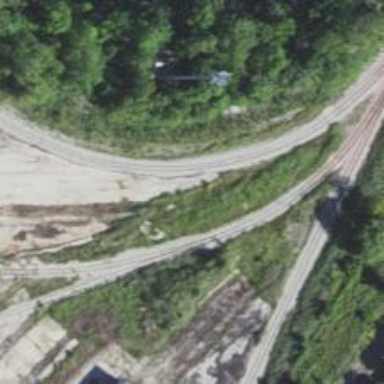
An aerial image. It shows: Abandoned railway yard.